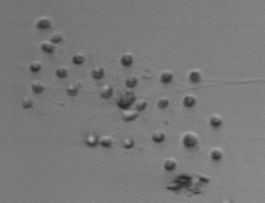
Label: Parvicorbicula_socialis